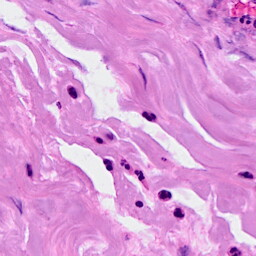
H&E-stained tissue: Breast